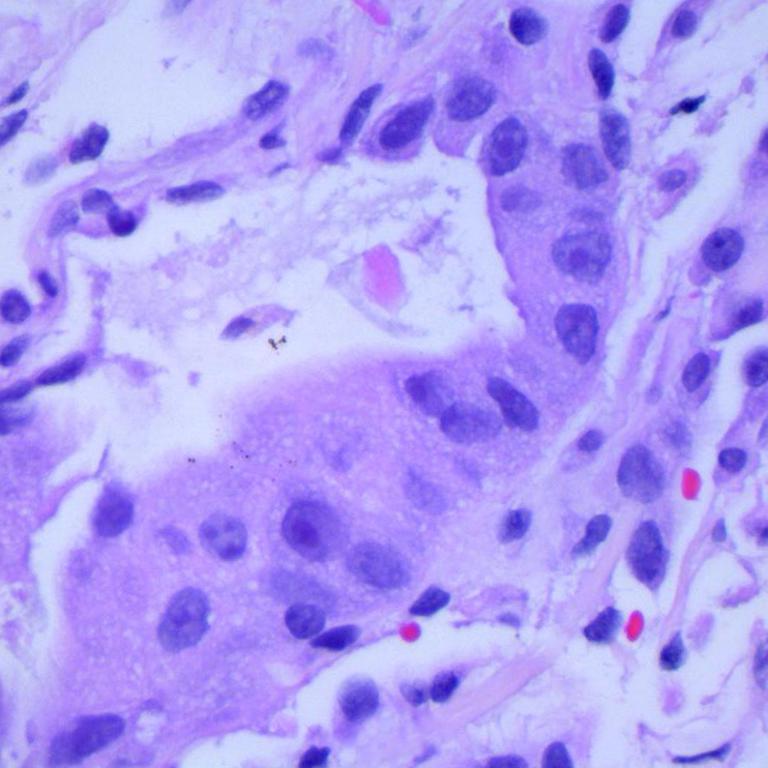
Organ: lung
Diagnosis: adenocarcinomas